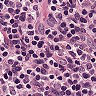
Metastatic tissue present: no